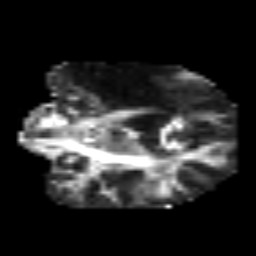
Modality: FA
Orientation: coronal
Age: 40
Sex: male
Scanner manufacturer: siemens
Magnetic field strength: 3 T
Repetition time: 3.2 s
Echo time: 0.081 s